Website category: sports
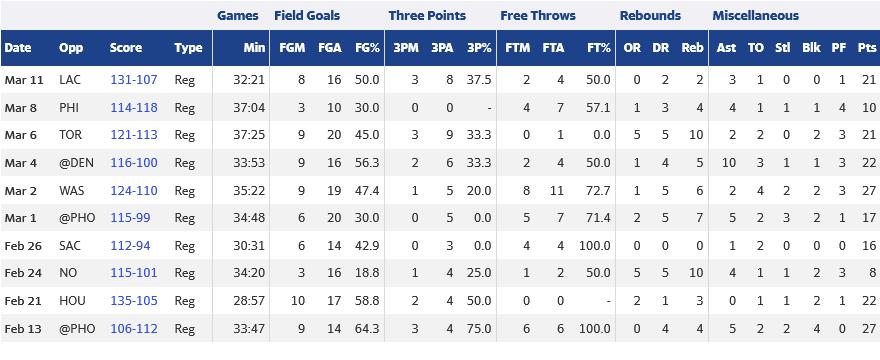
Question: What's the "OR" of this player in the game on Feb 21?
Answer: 2

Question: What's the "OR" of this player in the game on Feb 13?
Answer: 0

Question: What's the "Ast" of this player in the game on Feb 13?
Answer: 5

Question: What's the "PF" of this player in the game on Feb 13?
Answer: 0

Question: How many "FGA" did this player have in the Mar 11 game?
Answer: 16

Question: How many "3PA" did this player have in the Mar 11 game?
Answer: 8

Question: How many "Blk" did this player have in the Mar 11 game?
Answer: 0

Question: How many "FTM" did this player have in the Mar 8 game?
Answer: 4

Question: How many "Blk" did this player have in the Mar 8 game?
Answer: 1

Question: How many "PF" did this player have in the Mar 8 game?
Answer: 4

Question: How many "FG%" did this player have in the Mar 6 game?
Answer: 45.0

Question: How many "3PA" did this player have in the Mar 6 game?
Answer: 9

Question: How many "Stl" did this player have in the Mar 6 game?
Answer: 0

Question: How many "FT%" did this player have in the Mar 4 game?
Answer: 50.0

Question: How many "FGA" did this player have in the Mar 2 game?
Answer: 19

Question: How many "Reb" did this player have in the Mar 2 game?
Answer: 6

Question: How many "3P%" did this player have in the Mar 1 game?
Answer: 0.0

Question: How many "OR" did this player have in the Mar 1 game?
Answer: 2

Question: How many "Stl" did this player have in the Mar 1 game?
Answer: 3

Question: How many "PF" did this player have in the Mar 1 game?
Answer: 1

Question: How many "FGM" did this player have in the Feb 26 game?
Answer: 6

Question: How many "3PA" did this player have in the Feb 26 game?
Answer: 3

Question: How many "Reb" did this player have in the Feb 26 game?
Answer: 0

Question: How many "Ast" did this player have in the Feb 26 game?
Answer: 1

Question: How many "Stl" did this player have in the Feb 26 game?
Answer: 0

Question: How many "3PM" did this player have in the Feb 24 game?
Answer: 1

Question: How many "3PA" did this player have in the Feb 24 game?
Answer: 4

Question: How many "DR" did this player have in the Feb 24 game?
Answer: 5

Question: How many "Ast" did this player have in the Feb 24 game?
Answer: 4

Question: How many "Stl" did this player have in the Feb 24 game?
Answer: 1

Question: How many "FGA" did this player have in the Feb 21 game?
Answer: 17

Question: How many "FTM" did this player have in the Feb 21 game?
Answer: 0

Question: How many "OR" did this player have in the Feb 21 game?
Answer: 2

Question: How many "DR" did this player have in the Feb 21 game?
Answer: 1

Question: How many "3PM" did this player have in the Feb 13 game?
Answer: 3

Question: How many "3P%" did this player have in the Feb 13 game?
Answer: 75.0

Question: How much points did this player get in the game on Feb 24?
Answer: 8

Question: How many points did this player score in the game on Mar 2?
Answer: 27

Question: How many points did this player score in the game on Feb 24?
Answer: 8

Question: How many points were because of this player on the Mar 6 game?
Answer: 21